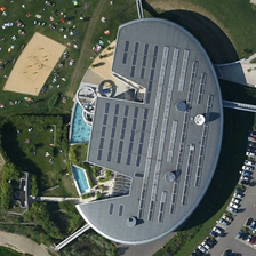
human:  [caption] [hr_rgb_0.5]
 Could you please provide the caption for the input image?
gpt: here we can see a oval center with grey roof located besides a meadow .

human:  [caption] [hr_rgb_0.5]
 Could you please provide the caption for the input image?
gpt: The building with swimming pool is located between the parking lot full of cars and the lawn scattered around all kinds of people.

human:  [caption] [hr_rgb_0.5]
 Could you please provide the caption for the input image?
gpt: the incomplete oval center with a swimming pool is between the parking lot and a lawn .

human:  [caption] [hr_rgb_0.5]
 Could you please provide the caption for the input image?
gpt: There is a building with a swimming pool, which is located between a parking lot full of cars and lawns scattered by people of different colors.

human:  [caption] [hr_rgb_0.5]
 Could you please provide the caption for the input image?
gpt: many cars and people are near an almost oval center building .